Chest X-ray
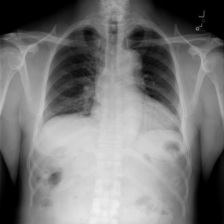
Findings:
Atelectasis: negative
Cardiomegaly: positive
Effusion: negative
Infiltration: negative
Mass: negative
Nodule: negative
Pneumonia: negative
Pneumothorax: negative
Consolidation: negative
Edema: negative
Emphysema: negative
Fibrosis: negative
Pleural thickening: negative
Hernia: negative